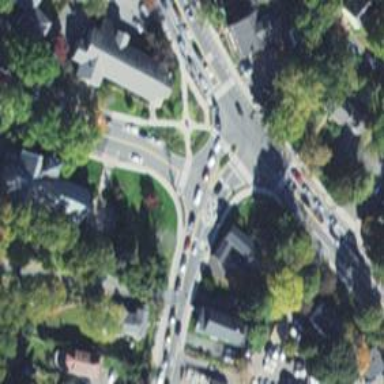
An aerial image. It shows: Marked road crossing.